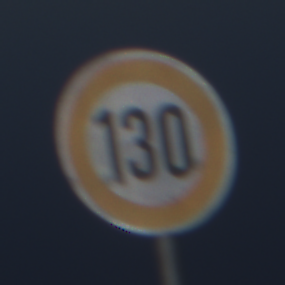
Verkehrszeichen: Geschwindigkeit130
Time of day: MorningAfternoon
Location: Outdoor (Nature)
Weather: PartlyCloudy
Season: NotSpecified
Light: Natural